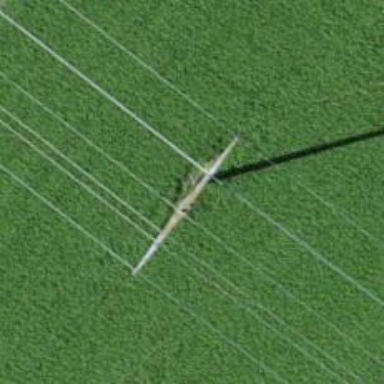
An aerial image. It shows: Power pole.